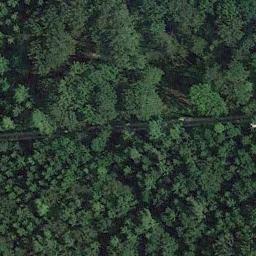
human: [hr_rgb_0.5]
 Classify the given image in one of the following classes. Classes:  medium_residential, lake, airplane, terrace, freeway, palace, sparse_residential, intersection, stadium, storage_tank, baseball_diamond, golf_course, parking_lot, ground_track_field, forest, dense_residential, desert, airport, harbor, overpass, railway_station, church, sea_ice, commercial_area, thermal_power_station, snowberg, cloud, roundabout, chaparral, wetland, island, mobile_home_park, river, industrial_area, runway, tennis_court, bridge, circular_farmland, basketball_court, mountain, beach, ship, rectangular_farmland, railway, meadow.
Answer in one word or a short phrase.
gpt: forest